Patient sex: M
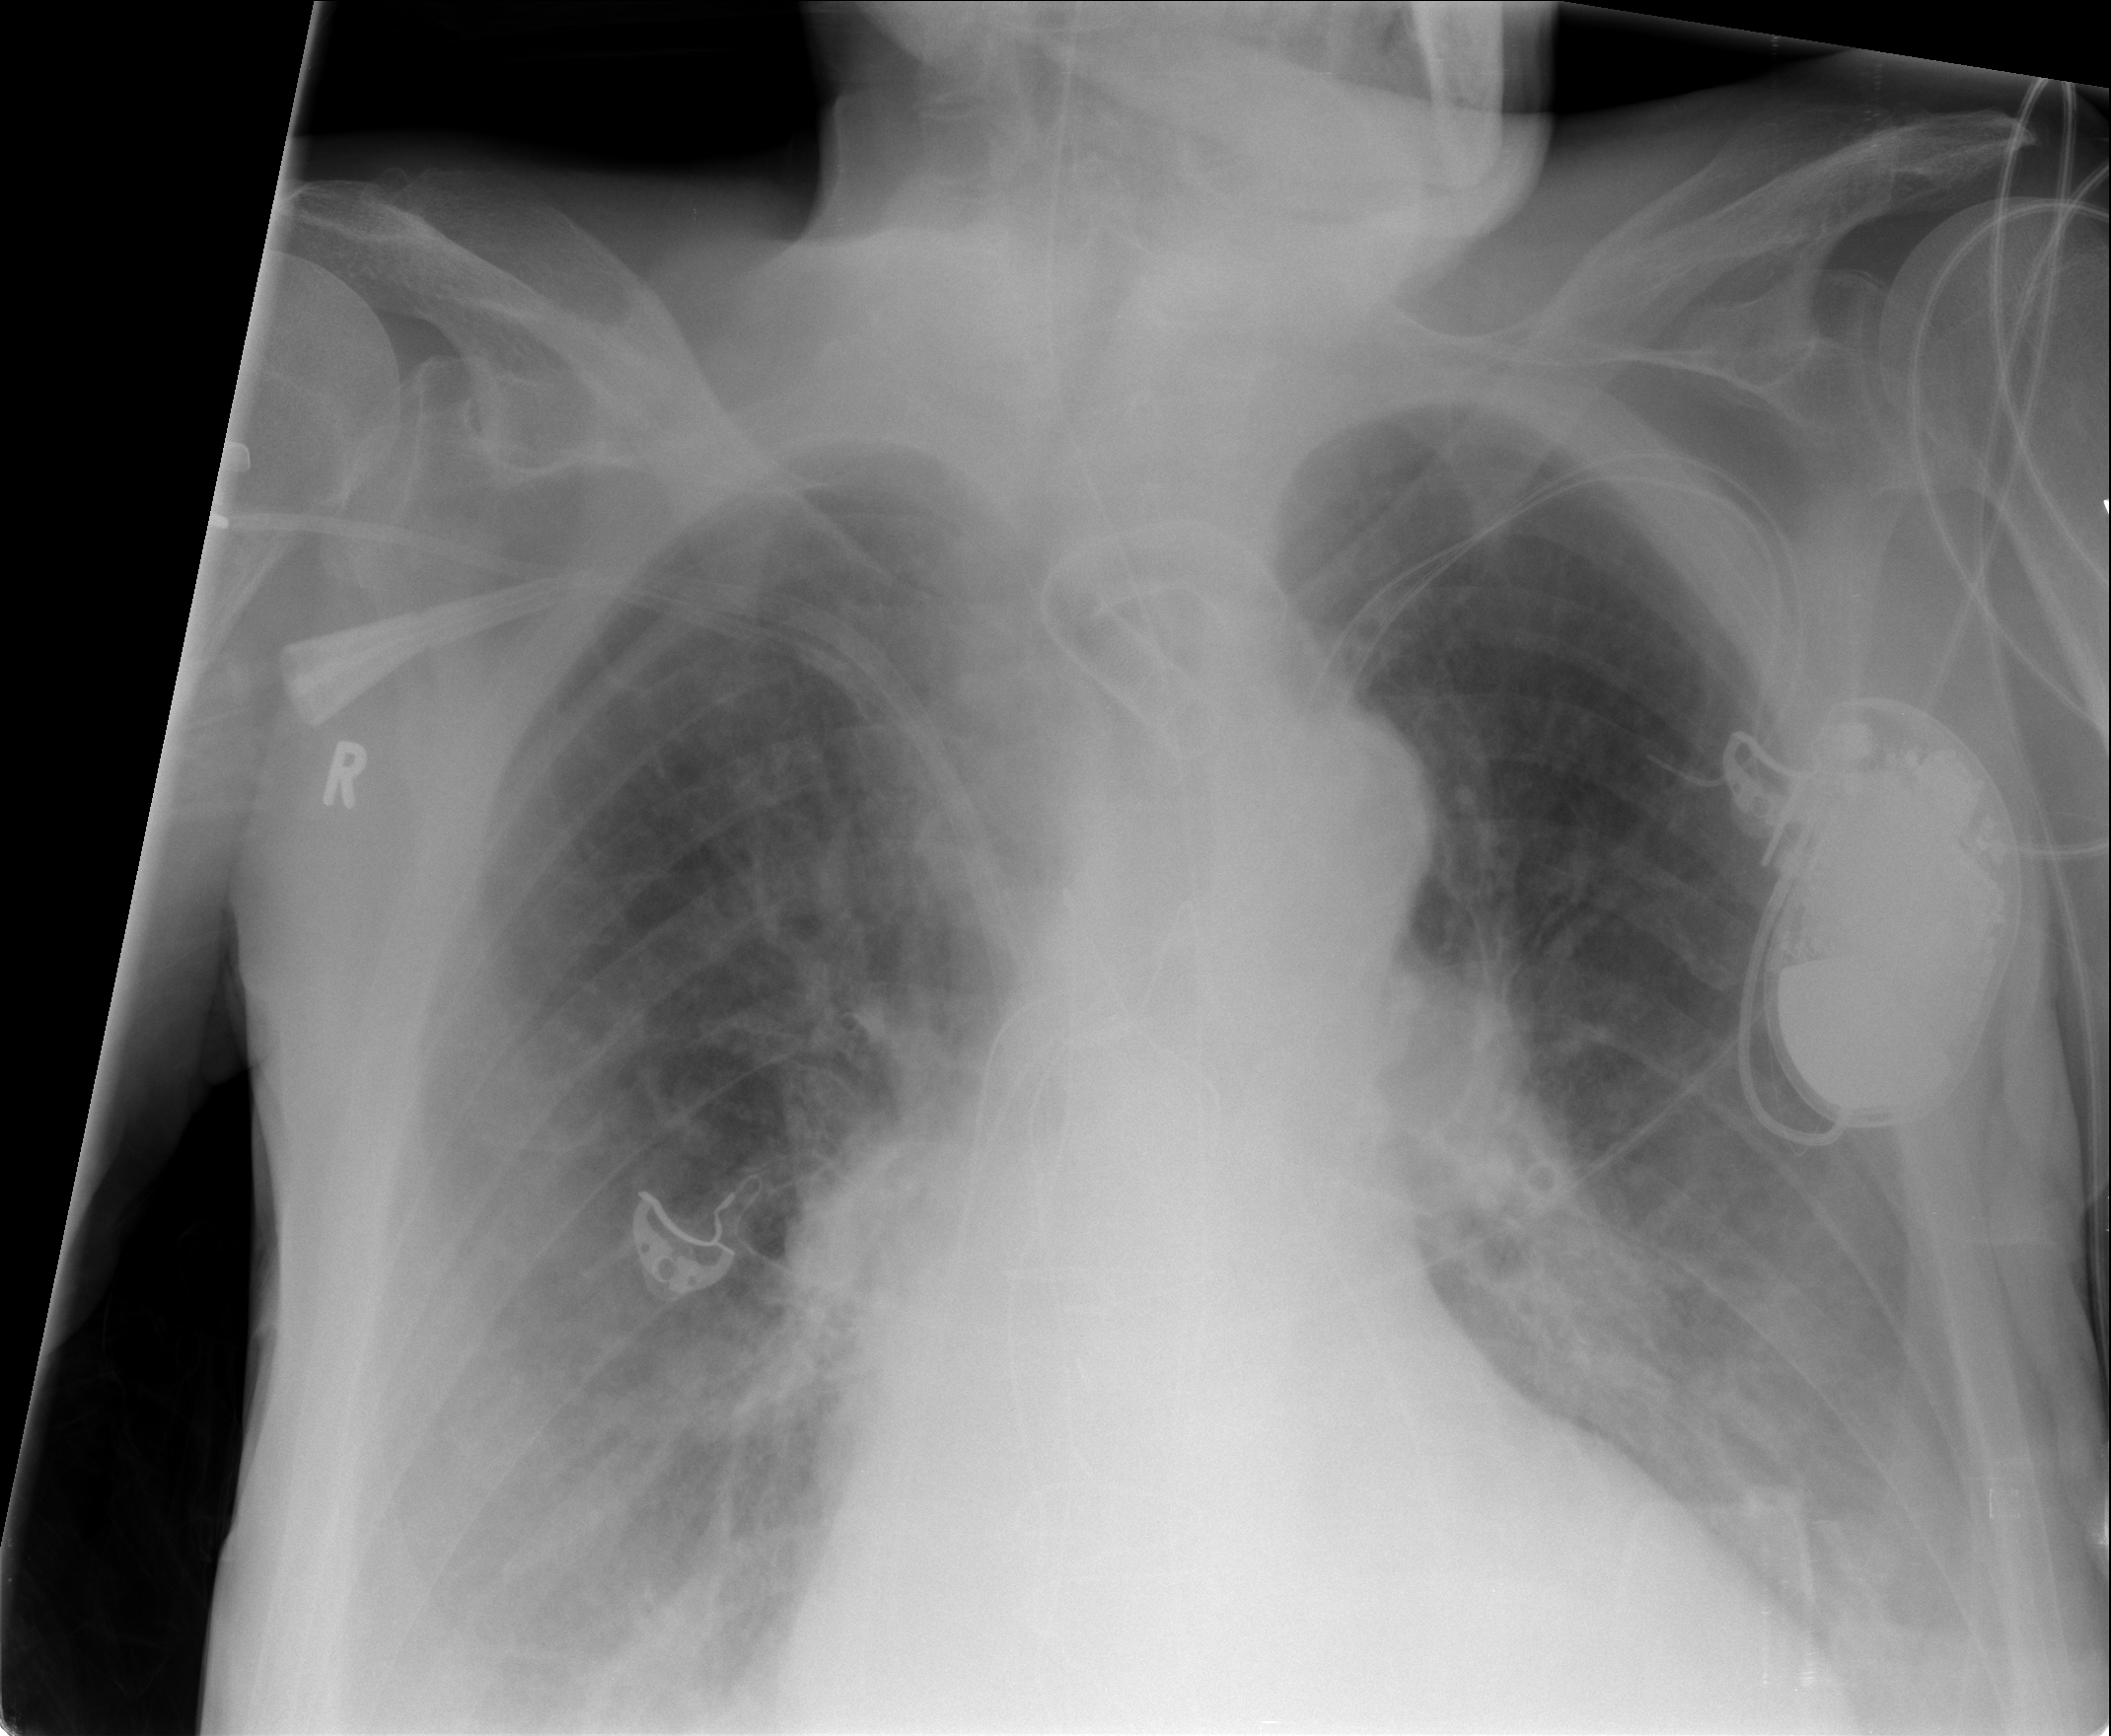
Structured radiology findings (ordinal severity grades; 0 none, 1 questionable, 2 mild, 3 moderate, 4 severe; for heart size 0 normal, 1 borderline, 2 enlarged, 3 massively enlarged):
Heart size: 2
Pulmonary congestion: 2
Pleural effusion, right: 2
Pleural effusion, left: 2
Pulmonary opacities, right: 3
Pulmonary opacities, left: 2
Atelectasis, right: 3
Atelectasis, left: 2